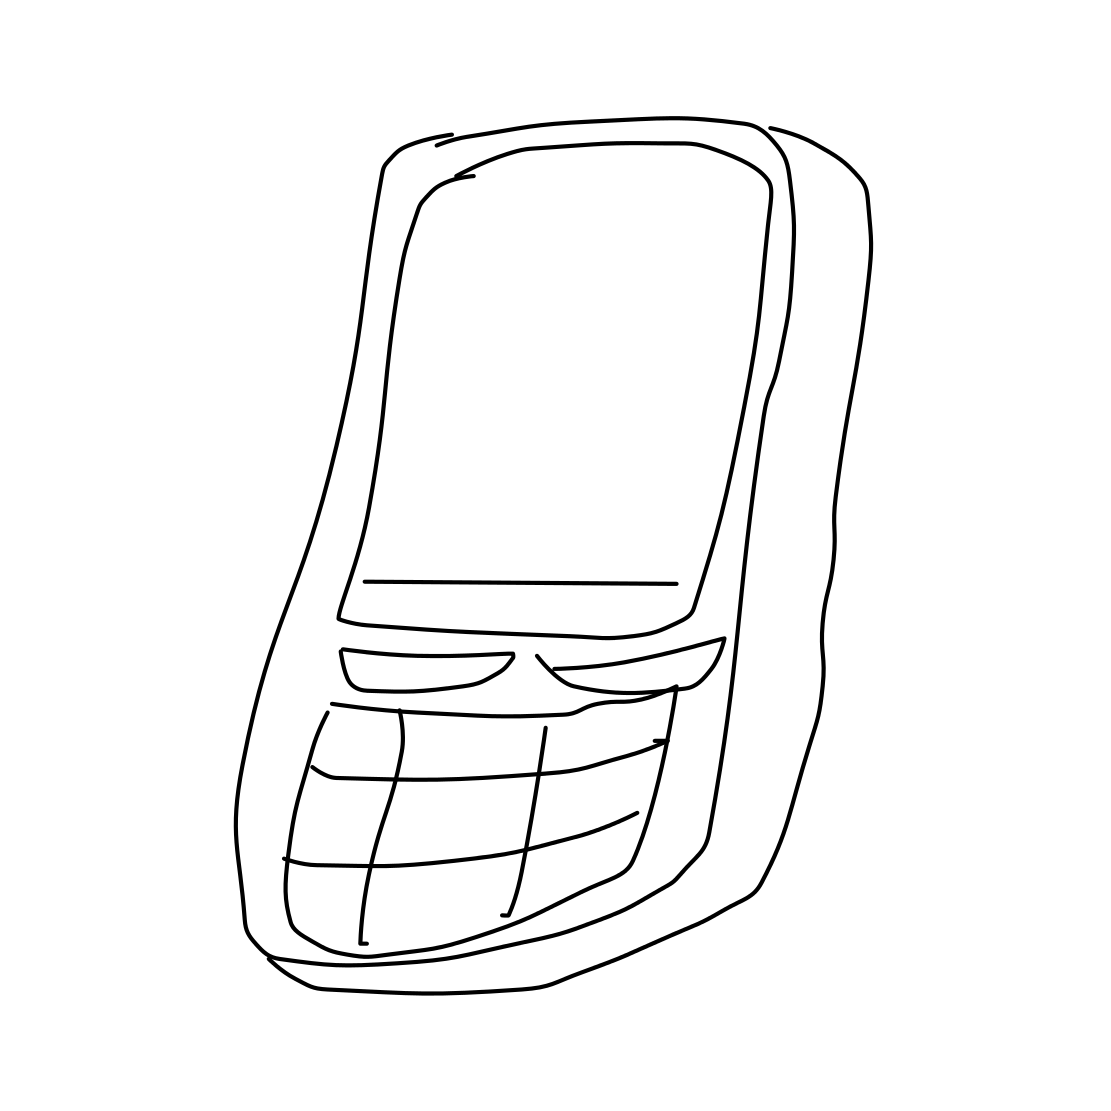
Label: cell phone